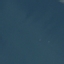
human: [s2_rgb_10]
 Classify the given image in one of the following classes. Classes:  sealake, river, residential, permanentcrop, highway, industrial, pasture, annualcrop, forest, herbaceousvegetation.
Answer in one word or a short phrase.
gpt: SeaLake